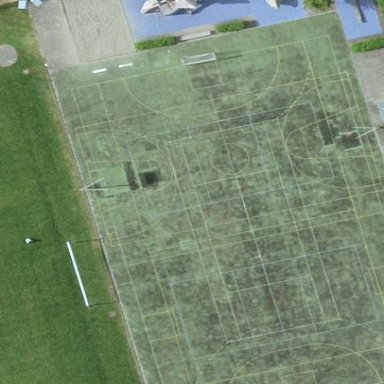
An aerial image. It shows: Sports pitch with tartan surface suitable for basketball and soccer.